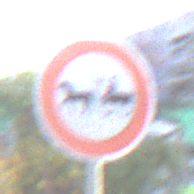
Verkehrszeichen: VerbotGespannfuhrwerke
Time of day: MorningAfternoon
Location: Outdoor (Urban)
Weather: PartlyCloudy
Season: NotSpecified
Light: Natural